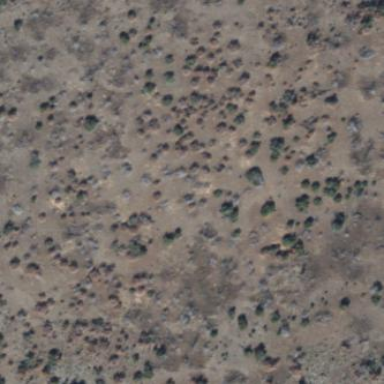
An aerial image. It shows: Patch of scrub vegetation.